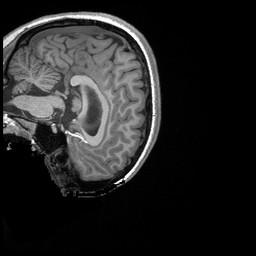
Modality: T1w
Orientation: sagittal
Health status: ill
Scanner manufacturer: siemens
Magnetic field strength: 3 T
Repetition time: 2.3 s
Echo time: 0.00243 s